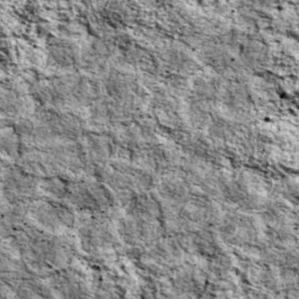
Label: non_frost